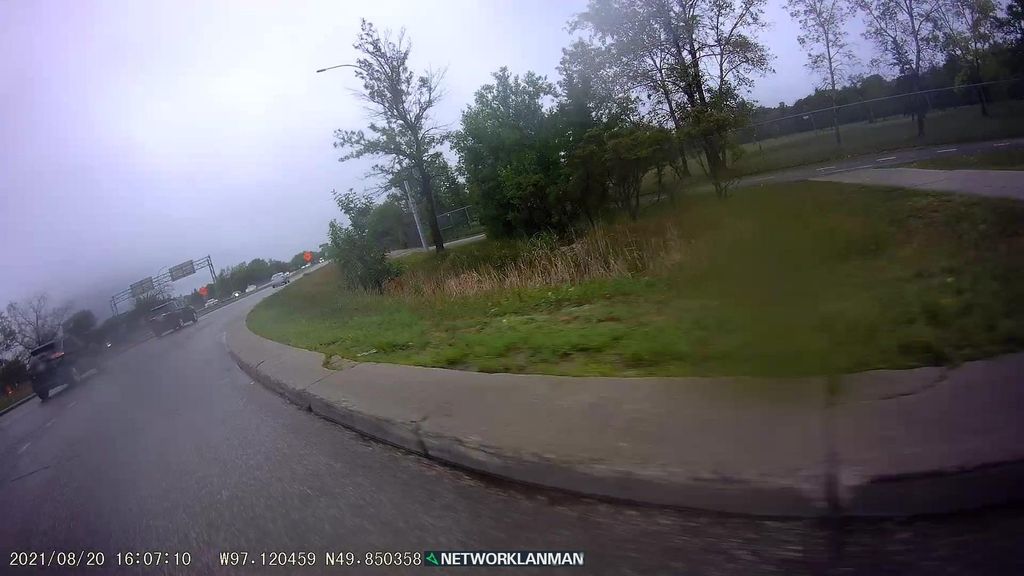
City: winnipeg